Question: What is the number of red dots?
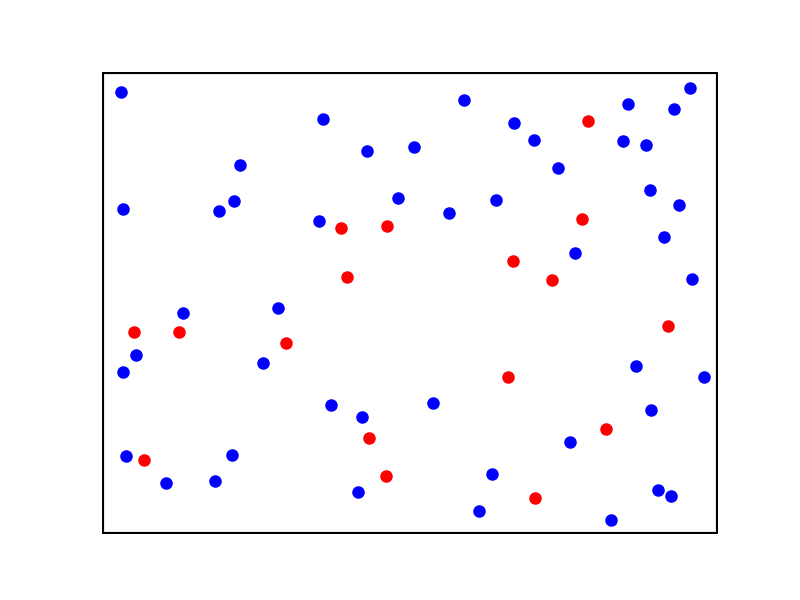
Answer: 17